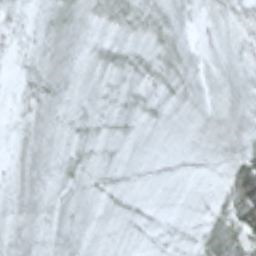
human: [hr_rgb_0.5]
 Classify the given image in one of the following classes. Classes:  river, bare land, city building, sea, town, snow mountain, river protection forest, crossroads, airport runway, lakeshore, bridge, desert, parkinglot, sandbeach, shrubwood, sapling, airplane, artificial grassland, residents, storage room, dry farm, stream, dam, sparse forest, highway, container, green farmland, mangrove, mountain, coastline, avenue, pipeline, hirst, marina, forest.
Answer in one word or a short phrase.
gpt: snow mountain